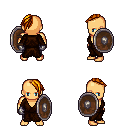
a pixel art fantasy rpg character, male body template, human, tanned skin, brown robe, metal pants, dark blonde long mohawk hairstyle, metal gloves, shield, four views (front, back, left, right), 2x2 character sprite sheet, small pixel art, hard edges, no anti-aliasing